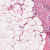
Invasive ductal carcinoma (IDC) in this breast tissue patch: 1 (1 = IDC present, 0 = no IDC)